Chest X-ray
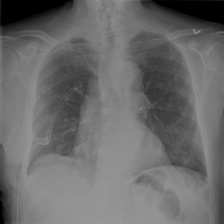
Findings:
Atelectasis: negative
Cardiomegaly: negative
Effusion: negative
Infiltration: negative
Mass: negative
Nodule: positive
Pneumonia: negative
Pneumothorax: negative
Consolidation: negative
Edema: negative
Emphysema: negative
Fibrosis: negative
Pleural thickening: negative
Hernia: negative